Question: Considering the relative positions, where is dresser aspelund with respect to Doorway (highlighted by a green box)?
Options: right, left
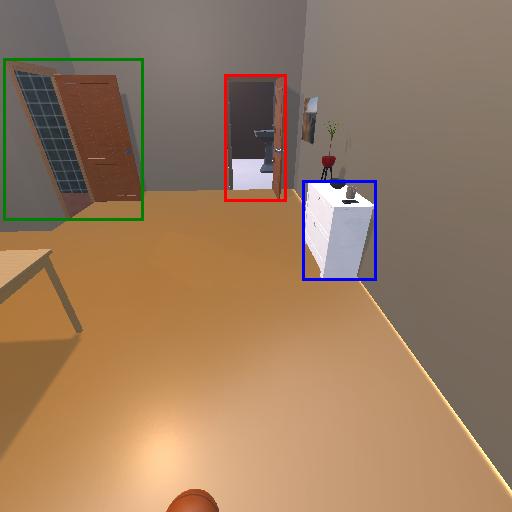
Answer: right